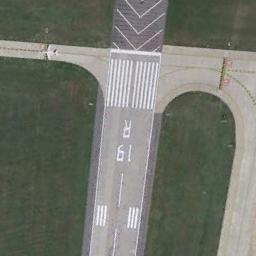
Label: runway